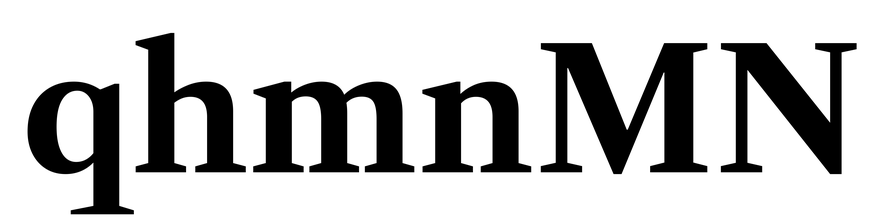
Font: LibreCaslonText_Bold